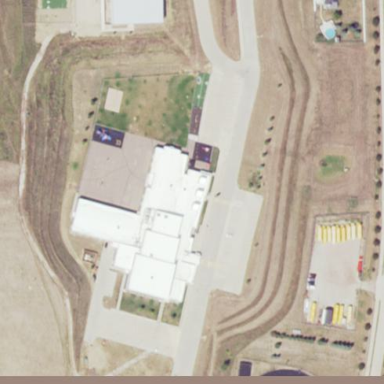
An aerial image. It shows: Playground enclosed by fence.